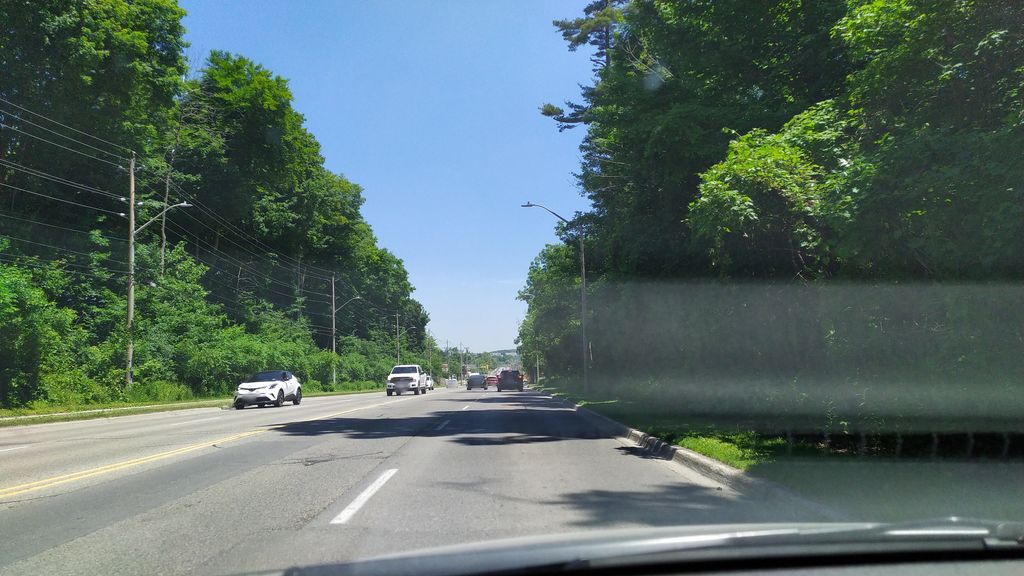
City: kitchener-waterloo